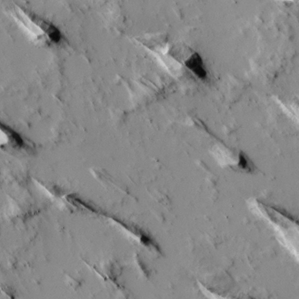
Label: non_frost